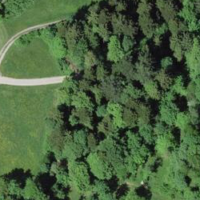
EUNIS habitat code: 44
Species observed at this site:
Impatiens parviflora